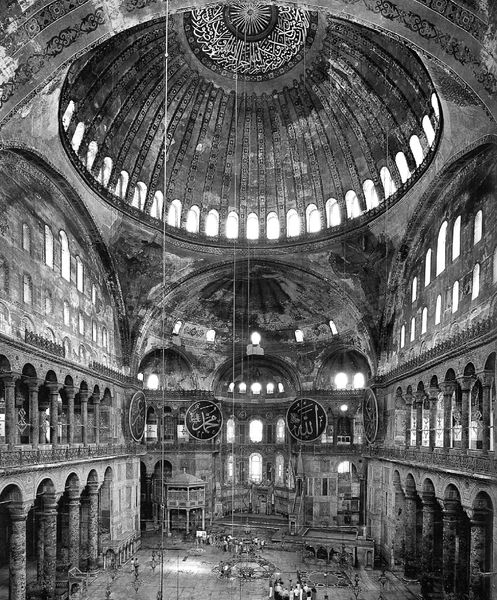
Titel: Hagia Sophia in Istanbul
Standort: Istanbul (EU - Türkei)
Schlagwörter: weiß, menschen, fenster, glas, grau, licht, raum, schwarz, säule, säulen, gebäude, bild, innenraum, kirche, rund, schrift, empore, kuppel, lciht, foto, fotografie, bögen, moschee, dom, schwarzweiss, altar, arkaden, kathedrale, photo, arabisch, apsis, chor, osmanisch, basilika, säulene, torbögen, istanbul, tafeln, hagia sophia, menshcen, alah, hagia, grafkuppel